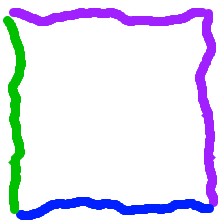
Shape: square